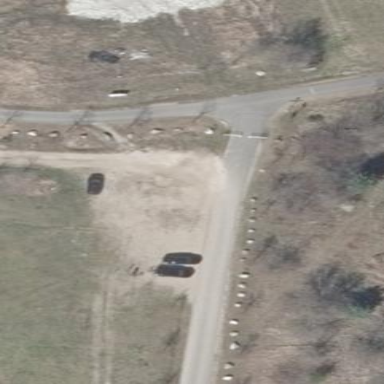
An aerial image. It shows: Parking area with gravel surface.